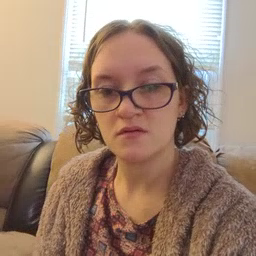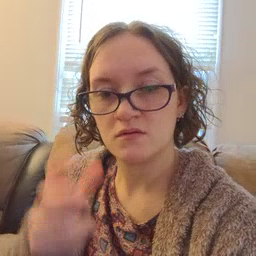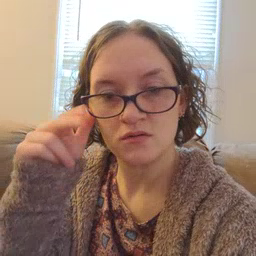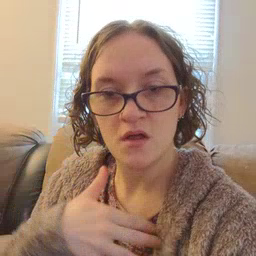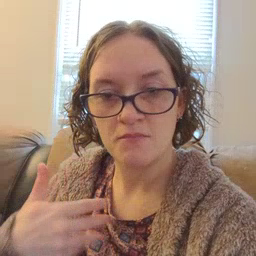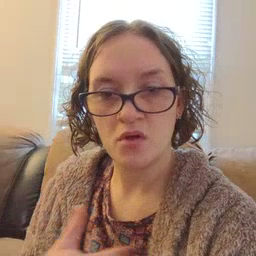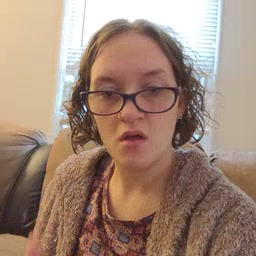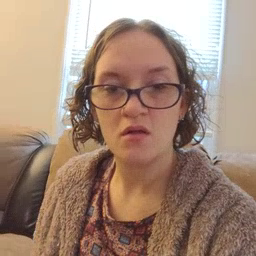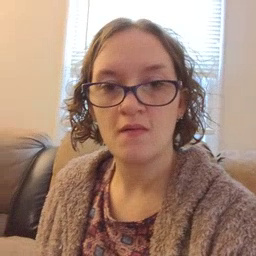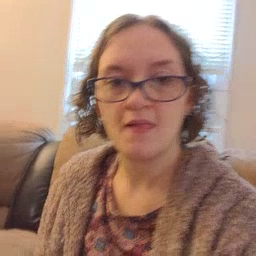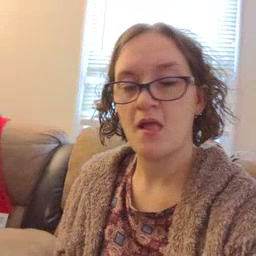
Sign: zebra